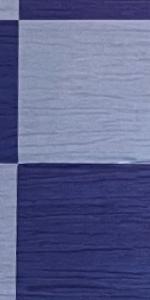
Label: Empty